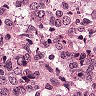
Metastatic tissue present: yes